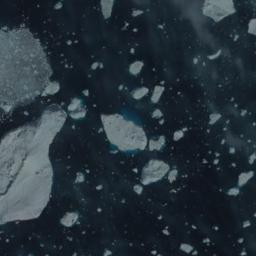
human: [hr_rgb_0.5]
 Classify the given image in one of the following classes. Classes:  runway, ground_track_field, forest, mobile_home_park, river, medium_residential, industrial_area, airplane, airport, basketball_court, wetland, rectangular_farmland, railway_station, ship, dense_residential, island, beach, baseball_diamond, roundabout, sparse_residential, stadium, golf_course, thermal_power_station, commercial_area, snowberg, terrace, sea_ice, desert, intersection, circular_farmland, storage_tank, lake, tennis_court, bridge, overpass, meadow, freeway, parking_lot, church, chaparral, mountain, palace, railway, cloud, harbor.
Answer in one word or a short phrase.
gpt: sea_ice